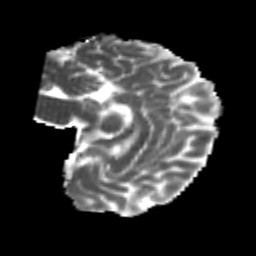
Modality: MD
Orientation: sagittal
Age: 21
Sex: female
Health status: healthy
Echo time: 0.074 s